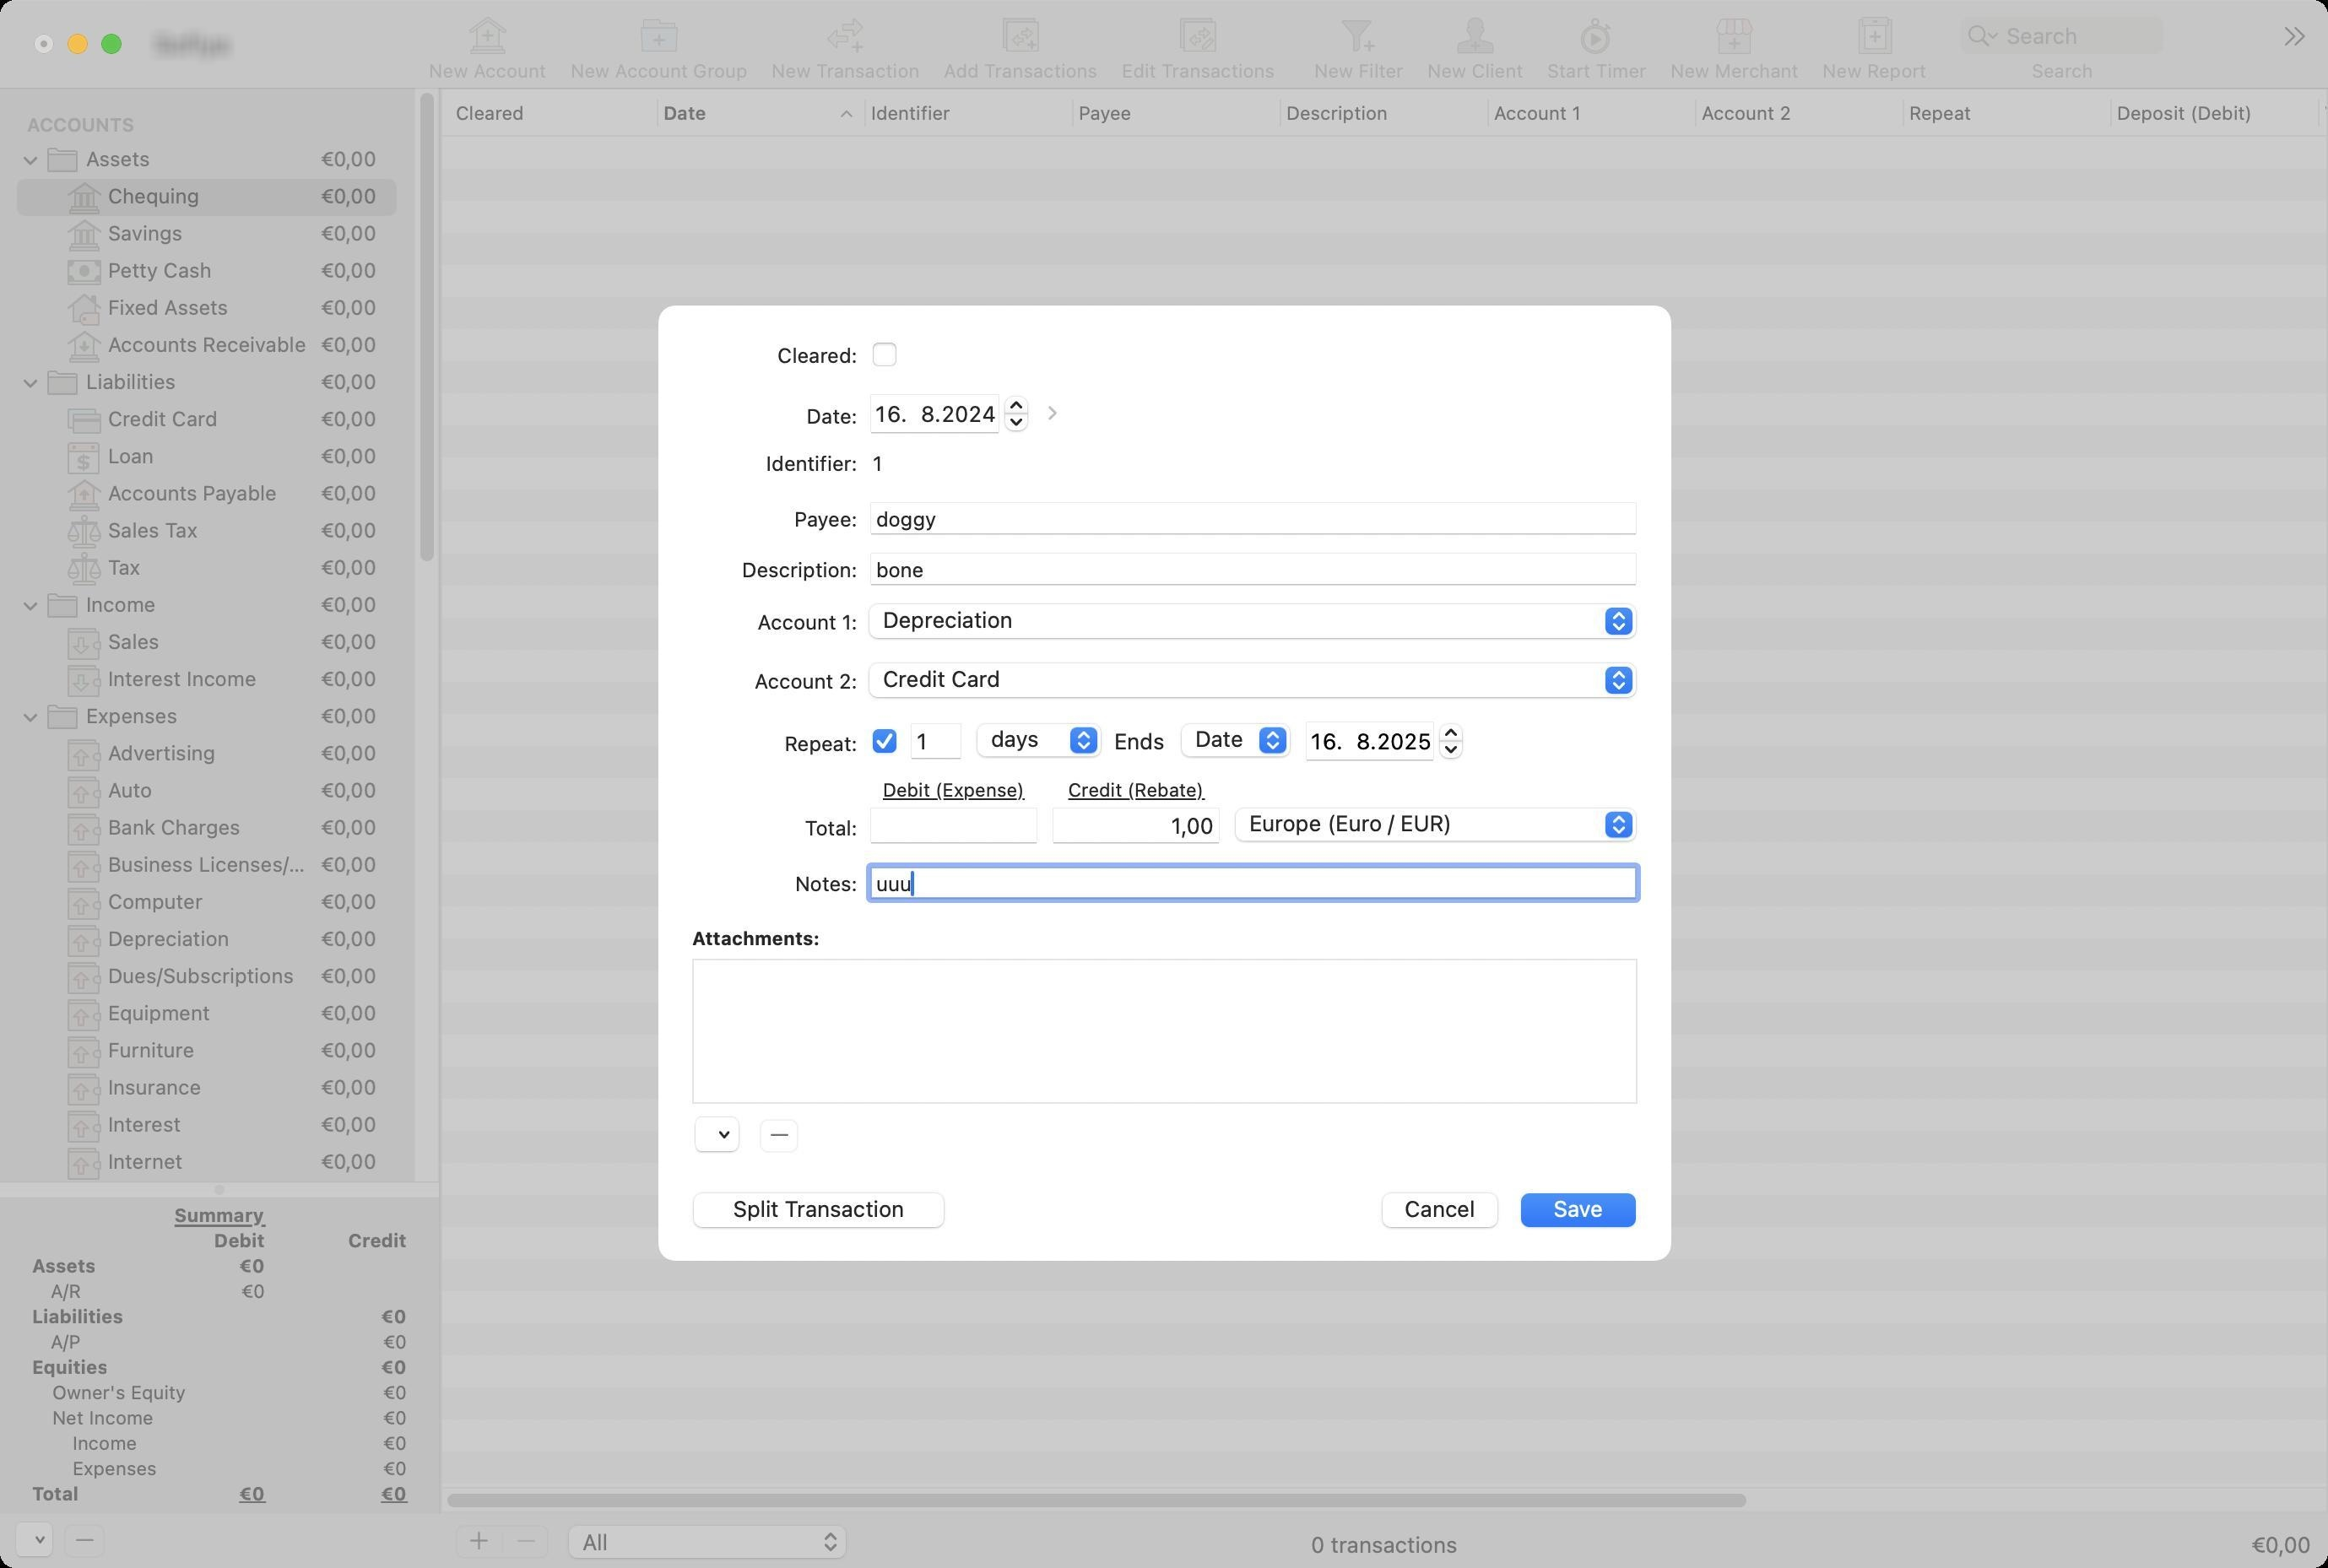
Accessibility tree:
{"name": "[name]", "role": "AXWindow", "description": null, "role_description": "standard window", "value": null, "position": "284.00;55.00", "size": "1379;929", "children": [{"name": "", "role": "AXMenuButton", "description": null, "role_description": "menu button", "value": null, "position": "8.00;901.00", "size": "26;25", "children": []}, {"name": "", "role": "AXButton", "description": "remove", "role_description": "button", "value": null, "position": "37.00;901.00", "size": "26;25", "children": []}, {"name": null, "role": "AXSplitGroup", "description": null, "role_description": "split group", "value": null, "position": "0.00;52.00", "size": "1379;845", "children": [{"name": null, "role": "AXSplitGroup", "description": null, "role_description": "split group", "value": null, "position": "0.00;52.00", "size": "260;845", "children": [{"name": null, "role": "AXScrollArea", "description": null, "role_description": "scroll area", "value": null, "position": "0.00;52.00", "size": "260;648", "children": [{"name": null, "role": "AXOutline", "description": null, "role_description": "outline", "value": null, "position": "0.00;52.00", "size": "245;1493", "children": [{"name": null, "role": "AXRow", "description": null, "role_description": "outline row", "value": null, "position": "0.00;62.00", "size": "245;22", "children": [{"name": null, "role": "AXCell", "description": null, "role_description": "cell", "value": null, "position": "10.00;62.00", "size": "225;22", "children": [{"name": null, "role": "AXStaticText", "description": null, "role_description": "text", "value": "ACCOUNTS", "position": "14.00;62.00", "size": "229;22", "children": []}]}]}, {"name": null, "role": "AXRow", "description": null, "role_description": "outline row", "value": null, "position": "0.00;84.00", "size": "245;22", "children": [{"name": null, "role": "AXCell", "description": null, "role_description": "cell", "value": null, "position": "10.00;84.00", "size": "225;22", "children": [{"name": null, "role": "AXImage", "description": "", "role_description": "image", "value": null, "position": "27.00;85.00", "size": "20;20", "children": []}, {"name": null, "role": "AXStaticText", "description": null, "role_description": "text", "value": "Assets", "position": "49.00;86.50", "size": "138;17", "children": []}, {"name": null, "role": "AXStaticText", "description": null, "role_description": "text", "value": "€0,00", "position": "187.14;86.50", "size": "38;17", "children": []}, {"name": null, "role": "AXDisclosureTriangle", "description": null, "role_description": "disclosure triangle", "value": 1, "position": "12.00;84.00", "size": "13;22", "children": []}]}]}, {"name": null, "role": "AXRow", "description": null, "role_description": "outline row", "value": null, "position": "0.00;106.00", "size": "245;22", "children": [{"name": null, "role": "AXCell", "description": null, "role_description": "cell", "value": null, "position": "10.00;106.00", "size": "225;22", "children": [{"name": null, "role": "AXImage", "description": "Bank", "role_description": "image", "value": null, "position": "40.00;107.00", "size": "20;20", "children": []}, {"name": null, "role": "AXStaticText", "description": null, "role_description": "text", "value": "Chequing", "position": "62.00;108.50", "size": "125;17", "children": []}, {"name": null, "role": "AXStaticText", "description": null, "role_description": "text", "value": "€0,00", "position": "187.14;108.50", "size": "38;17", "children": []}]}]}, {"name": null, "role": "AXRow", "description": null, "role_description": "outline row", "value": null, "position": "0.00;128.00", "size": "245;22", "children": [{"name": null, "role": "AXCell", "description": null, "role_description": "cell", "value": null, "position": "10.00;128.00", "size": "225;22", "children": [{"name": null, "role": "AXImage", "description": "Bank", "role_description": "image", "value": null, "position": "40.00;129.00", "size": "20;20", "children": []}, {"name": null, "role": "AXStaticText", "description": null, "role_description": "text", "value": "Savings", "position": "62.00;130.50", "size": "125;17", "children": []}, {"name": null, "role": "AXStaticText", "description": null, "role_description": "text", "value": "€0,00", "position": "187.14;130.50", "size": "38;17", "children": []}]}]}, {"name": null, "role": "AXRow", "description": null, "role_description": "outline row", "value": null, "position": "0.00;150.00", "size": "245;22", "children": [{"name": null, "role": "AXCell", "description": null, "role_description": "cell", "value": null, "position": "10.00;150.00", "size": "225;22", "children": [{"name": null, "role": "AXImage", "description": "Cash", "role_description": "image", "value": null, "position": "40.00;151.00", "size": "20;20", "children": []}, {"name": null, "role": "AXStaticText", "description": null, "role_description": "text", "value": "Petty Cash", "position": "62.00;152.50", "size": "125;17", "children": []}, {"name": null, "role": "AXStaticText", "description": null, "role_description": "text", "value": "€0,00", "position": "187.14;152.50", "size": "38;17", "children": []}]}]}, {"name": null, "role": "AXRow", "description": null, "role_description": "outline row", "value": null, "position": "0.00;172.00", "size": "245;22", "children": [{"name": null, "role": "AXCell", "description": null, "role_description": "cell", "value": null, "position": "10.00;172.00", "size": "225;22", "children": [{"name": null, "role": "AXImage", "description": "FixedAsset", "role_description": "image", "value": null, "position": "40.00;173.00", "size": "20;20", "children": []}, {"name": null, "role": "AXStaticText", "description": null, "role_description": "text", "value": "Fixed Assets", "position": "62.00;174.50", "size": "125;17", "children": []}, {"name": null, "role": "AXStaticText", "description": null, "role_description": "text", "value": "€0,00", "position": "187.14;174.50", "size": "38;17", "children": []}]}]}, {"name": null, "role": "AXRow", "description": null, "role_description": "outline row", "value": null, "position": "0.00;194.00", "size": "245;22", "children": [{"name": null, "role": "AXCell", "description": null, "role_description": "cell", "value": null, "position": "10.00;194.00", "size": "225;22", "children": [{"name": null, "role": "AXImage", "description": "AccountsReceivable", "role_description": "image", "value": null, "position": "40.00;195.00", "size": "20;20", "children": []}, {"name": null, "role": "AXStaticText", "description": null, "role_description": "text", "value": "Accounts Receivable", "position": "62.00;196.50", "size": "125;17", "children": []}, {"name": null, "role": "AXStaticText", "description": null, "role_description": "text", "value": "€0,00", "position": "187.14;196.50", "size": "38;17", "children": []}]}]}, {"name": null, "role": "AXRow", "description": null, "role_description": "outline row", "value": null, "position": "0.00;216.00", "size": "245;22", "children": [{"name": null, "role": "AXCell", "description": null, "role_description": "cell", "value": null, "position": "10.00;216.00", "size": "225;22", "children": [{"name": null, "role": "AXImage", "description": "", "role_description": "image", "value": null, "position": "27.00;217.00", "size": "20;20", "children": []}, {"name": null, "role": "AXStaticText", "description": null, "role_description": "text", "value": "Liabilities", "position": "49.00;218.50", "size": "138;17", "children": []}, {"name": null, "role": "AXStaticText", "description": null, "role_description": "text", "value": "€0,00", "position": "187.14;218.50", "size": "38;17", "children": []}, {"name": null, "role": "AXDisclosureTriangle", "description": null, "role_description": "disclosure triangle", "value": 1, "position": "12.00;216.00", "size": "13;22", "children": []}]}]}, {"name": null, "role": "AXRow", "description": null, "role_description": "outline row", "value": null, "position": "0.00;238.00", "size": "245;22", "children": [{"name": null, "role": "AXCell", "description": null, "role_description": "cell", "value": null, "position": "10.00;238.00", "size": "225;22", "children": [{"name": null, "role": "AXImage", "description": "CreditCard", "role_description": "image", "value": null, "position": "40.00;239.00", "size": "20;20", "children": []}, {"name": null, "role": "AXStaticText", "description": null, "role_description": "text", "value": "Credit Card", "position": "62.00;240.50", "size": "125;17", "children": []}, {"name": null, "role": "AXStaticText", "description": null, "role_description": "text", "value": "€0,00", "position": "187.14;240.50", "size": "38;17", "children": []}]}]}, {"name": null, "role": "AXRow", "description": null, "role_description": "outline row", "value": null, "position": "0.00;260.00", "size": "245;22", "children": [{"name": null, "role": "AXCell", "description": null, "role_description": "cell", "value": null, "position": "10.00;260.00", "size": "225;22", "children": [{"name": null, "role": "AXImage", "description": "Loan", "role_description": "image", "value": null, "position": "40.00;261.00", "size": "20;20", "children": []}, {"name": null, "role": "AXStaticText", "description": null, "role_description": "text", "value": "Loan", "position": "62.00;262.50", "size": "125;17", "children": []}, {"name": null, "role": "AXStaticText", "description": null, "role_description": "text", "value": "€0,00", "position": "187.14;262.50", "size": "38;17", "children": []}]}]}, {"name": null, "role": "AXRow", "description": null, "role_description": "outline row", "value": null, "position": "0.00;282.00", "size": "245;22", "children": [{"name": null, "role": "AXCell", "description": null, "role_description": "cell", "value": null, "position": "10.00;282.00", "size": "225;22", "children": [{"name": null, "role": "AXImage", "description": "AccountsPayable", "role_description": "image", "value": null, "position": "40.00;283.00", "size": "20;20", "children": []}, {"name": null, "role": "AXStaticText", "description": null, "role_description": "text", "value": "Accounts Payable", "position": "62.00;284.50", "size": "125;17", "children": []}, {"name": null, "role": "AXStaticText", "description": null, "role_description": "text", "value": "€0,00", "position": "187.14;284.50", "size": "38;17", "children": []}]}]}, {"name": null, "role": "AXRow", "description": null, "role_description": "outline row", "value": null, "position": "0.00;304.00", "size": "245;22", "children": [{"name": null, "role": "AXCell", "description": null, "role_description": "cell", "value": null, "position": "10.00;304.00", "size": "225;22", "children": [{"name": null, "role": "AXImage", "description": "Tax", "role_description": "image", "value": null, "position": "40.00;305.00", "size": "20;20", "children": []}, {"name": null, "role": "AXStaticText", "description": null, "role_description": "text", "value": "Sales Tax", "position": "62.00;306.50", "size": "125;17", "children": []}, {"name": null, "role": "AXStaticText", "description": null, "role_description": "text", "value": "€0,00", "position": "187.14;306.50", "size": "38;17", "children": []}]}]}, {"name": null, "role": "AXRow", "description": null, "role_description": "outline row", "value": null, "position": "0.00;326.00", "size": "245;22", "children": [{"name": null, "role": "AXCell", "description": null, "role_description": "cell", "value": null, "position": "10.00;326.00", "size": "225;22", "children": [{"name": null, "role": "AXImage", "description": "Tax", "role_description": "image", "value": null, "position": "40.00;327.00", "size": "20;20", "children": []}, {"name": null, "role": "AXStaticText", "description": null, "role_description": "text", "value": "Tax", "position": "62.00;328.50", "size": "125;17", "children": []}, {"name": null, "role": "AXStaticText", "description": null, "role_description": "text", "value": "€0,00", "position": "187.14;328.50", "size": "38;17", "children": []}]}]}, {"name": null, "role": "AXRow", "description": null, "role_description": "outline row", "value": null, "position": "0.00;348.00", "size": "245;22", "children": [{"name": null, "role": "AXCell", "description": null, "role_description": "cell", "value": null, "position": "10.00;348.00", "size": "225;22", "children": [{"name": null, "role": "AXImage", "description": "", "role_description": "image", "value": null, "position": "27.00;349.00", "size": "20;20", "children": []}, {"name": null, "role": "AXStaticText", "description": null, "role_description": "text", "value": "Income", "position": "49.00;350.50", "size": "138;17", "children": []}, {"name": null, "role": "AXStaticText", "description": null, "role_description": "text", "value": "€0,00", "position": "187.14;350.50", "size": "38;17", "children": []}, {"name": null, "role": "AXDisclosureTriangle", "description": null, "role_description": "disclosure triangle", "value": 1, "position": "12.00;348.00", "size": "13;22", "children": []}]}]}, {"name": null, "role": "AXRow", "description": null, "role_description": "outline row", "value": null, "position": "0.00;370.00", "size": "245;22", "children": [{"name": null, "role": "AXCell", "description": null, "role_description": "cell", "value": null, "position": "10.00;370.00", "size": "225;22", "children": [{"name": null, "role": "AXImage", "description": "Income", "role_description": "image", "value": null, "position": "40.00;371.00", "size": "20;20", "children": []}, {"name": null, "role": "AXStaticText", "description": null, "role_description": "text", "value": "Sales", "position": "62.00;372.50", "size": "125;17", "children": []}, {"name": null, "role": "AXStaticText", "description": null, "role_description": "text", "value": "€0,00", "position": "187.14;372.50", "size": "38;17", "children": []}]}]}, {"name": null, "role": "AXRow", "description": null, "role_description": "outline row", "value": null, "position": "0.00;392.00", "size": "245;22", "children": [{"name": null, "role": "AXCell", "description": null, "role_description": "cell", "value": null, "position": "10.00;392.00", "size": "225;22", "children": [{"name": null, "role": "AXImage", "description": "Income", "role_description": "image", "value": null, "position": "40.00;393.00", "size": "20;20", "children": []}, {"name": null, "role": "AXStaticText", "description": null, "role_description": "text", "value": "Interest Income", "position": "62.00;394.50", "size": "125;17", "children": []}, {"name": null, "role": "AXStaticText", "description": null, "role_description": "text", "value": "€0,00", "position": "187.14;394.50", "size": "38;17", "children": []}]}]}, {"name": null, "role": "AXRow", "description": null, "role_description": "outline row", "value": null, "position": "0.00;414.00", "size": "245;22", "children": [{"name": null, "role": "AXCell", "description": null, "role_description": "cell", "value": null, "position": "10.00;414.00", "size": "225;22", "children": [{"name": null, "role": "AXImage", "description": "", "role_description": "image", "value": null, "position": "27.00;415.00", "size": "20;20", "children": []}, {"name": null, "role": "AXStaticText", "description": null, "role_description": "text", "value": "Expenses", "position": "49.00;416.50", "size": "138;17", "children": []}, {"name": null, "role": "AXStaticText", "description": null, "role_description": "text", "value": "€0,00", "position": "187.14;416.50", "size": "38;17", "children": []}, {"name": null, "role": "AXDisclosureTriangle", "description": null, "role_description": "disclosure triangle", "value": 1, "position": "12.00;414.00", "size": "13;22", "children": []}]}]}, {"name": null, "role": "AXRow", "description": null, "role_description": "outline row", "value": null, "position": "0.00;436.00", "size": "245;22", "children": [{"name": null, "role": "AXCell", "description": null, "role_description": "cell", "value": null, "position": "10.00;436.00", "size": "225;22", "children": [{"name": null, "role": "AXImage", "description": "Expense", "role_description": "image", "value": null, "position": "40.00;437.00", "size": "20;20", "children": []}, {"name": null, "role": "AXStaticText", "description": null, "role_description": "text", "value": "Advertising", "position": "62.00;438.50", "size": "125;17", "children": []}, {"name": null, "role": "AXStaticText", "description": null, "role_description": "text", "value": "€0,00", "position": "187.14;438.50", "size": "38;17", "children": []}]}]}, {"name": null, "role": "AXRow", "description": null, "role_description": "outline row", "value": null, "position": "0.00;458.00", "size": "245;22", "children": [{"name": null, "role": "AXCell", "description": null, "role_description": "cell", "value": null, "position": "10.00;458.00", "size": "225;22", "children": [{"name": null, "role": "AXImage", "description": "Expense", "role_description": "image", "value": null, "position": "40.00;459.00", "size": "20;20", "children": []}, {"name": null, "role": "AXStaticText", "description": null, "role_description": "text", "value": "Auto", "position": "62.00;460.50", "size": "125;17", "children": []}, {"name": null, "role": "AXStaticText", "description": null, "role_description": "text", "value": "€0,00", "position": "187.14;460.50", "size": "38;17", "children": []}]}]}, {"name": null, "role": "AXRow", "description": null, "role_description": "outline row", "value": null, "position": "0.00;480.00", "size": "245;22", "children": [{"name": null, "role": "AXCell", "description": null, "role_description": "cell", "value": null, "position": "10.00;480.00", "size": "225;22", "children": [{"name": null, "role": "AXImage", "description": "Expense", "role_description": "image", "value": null, "position": "40.00;481.00", "size": "20;20", "children": []}, {"name": null, "role": "AXStaticText", "description": null, "role_description": "text", "value": "Bank Charges", "position": "62.00;482.50", "size": "125;17", "children": []}, {"name": null, "role": "AXStaticText", "description": null, "role_description": "text", "value": "€0,00", "position": "187.14;482.50", "size": "38;17", "children": []}]}]}, {"name": null, "role": "AXRow", "description": null, "role_description": "outline row", "value": null, "position": "0.00;502.00", "size": "245;22", "children": [{"name": null, "role": "AXCell", "description": null, "role_description": "cell", "value": null, "position": "10.00;502.00", "size": "225;22", "children": [{"name": null, "role": "AXImage", "description": "Expense", "role_description": "image", "value": null, "position": "40.00;503.00", "size": "20;20", "children": []}, {"name": null, "role": "AXStaticText", "description": null, "role_description": "text", "value": "Business Licenses/Permits", "position": "62.00;504.50", "size": "125;17", "children": []}, {"name": null, "role": "AXStaticText", "description": null, "role_description": "text", "value": "€0,00", "position": "187.14;504.50", "size": "38;17", "children": []}]}]}, {"name": null, "role": "AXRow", "description": null, "role_description": "outline row", "value": null, "position": "0.00;524.00", "size": "245;22", "children": [{"name": null, "role": "AXCell", "description": null, "role_description": "cell", "value": null, "position": "10.00;524.00", "size": "225;22", "children": [{"name": null, "role": "AXImage", "description": "Expense", "role_description": "image", "value": null, "position": "40.00;525.00", "size": "20;20", "children": []}, {"name": null, "role": "AXStaticText", "description": null, "role_description": "text", "value": "Computer", "position": "62.00;526.50", "size": "125;17", "children": []}, {"name": null, "role": "AXStaticText", "description": null, "role_description": "text", "value": "€0,00", "position": "187.14;526.50", "size": "38;17", "children": []}]}]}, {"name": null, "role": "AXRow", "description": null, "role_description": "outline row", "value": null, "position": "0.00;546.00", "size": "245;22", "children": [{"name": null, "role": "AXCell", "description": null, "role_description": "cell", "value": null, "position": "10.00;546.00", "size": "225;22", "children": [{"name": null, "role": "AXImage", "description": "Expense", "role_description": "image", "value": null, "position": "40.00;547.00", "size": "20;20", "children": []}, {"name": null, "role": "AXStaticText", "description": null, "role_description": "text", "value": "Depreciation", "position": "62.00;548.50", "size": "125;17", "children": []}, {"name": null, "role": "AXStaticText", "description": null, "role_description": "text", "value": "€0,00", "position": "187.14;548.50", "size": "38;17", "children": []}]}]}, {"name": null, "role": "AXRow", "description": null, "role_description": "outline row", "value": null, "position": "0.00;568.00", "size": "245;22", "children": [{"name": null, "role": "AXCell", "description": null, "role_description": "cell", "value": null, "position": "10.00;568.00", "size": "225;22", "children": [{"name": null, "role": "AXImage", "description": "Expense", "role_description": "image", "value": null, "position": "40.00;569.00", "size": "20;20", "children": []}, {"name": null, "role": "AXStaticText", "description": null, "role_description": "text", "value": "Dues/Subscriptions", "position": "62.00;570.50", "size": "125;17", "children": []}, {"name": null, "role": "AXStaticText", "description": null, "role_description": "text", "value": "€0,00", "position": "187.14;570.50", "size": "38;17", "children": []}]}]}, {"name": null, "role": "AXRow", "description": null, "role_description": "outline row", "value": null, "position": "0.00;590.00", "size": "245;22", "children": [{"name": null, "role": "AXCell", "description": null, "role_description": "cell", "value": null, "position": "10.00;590.00", "size": "225;22", "children": [{"name": null, "role": "AXImage", "description": "Expense", "role_description": "image", "value": null, "position": "40.00;591.00", "size": "20;20", "children": []}, {"name": null, "role": "AXStaticText", "description": null, "role_description": "text", "value": "Equipment", "position": "62.00;592.50", "size": "125;17", "children": []}, {"name": null, "role": "AXStaticText", "description": null, "role_description": "text", "value": "€0,00", "position": "187.14;592.50", "size": "38;17", "children": []}]}]}, {"name": null, "role": "AXRow", "description": null, "role_description": "outline row", "value": null, "position": "0.00;612.00", "size": "245;22", "children": [{"name": null, "role": "AXCell", "description": null, "role_description": "cell", "value": null, "position": "10.00;612.00", "size": "225;22", "children": [{"name": null, "role": "AXImage", "description": "Expense", "role_description": "image", "value": null, "position": "40.00;613.00", "size": "20;20", "children": []}, {"name": null, "role": "AXStaticText", "description": null, "role_description": "text", "value": "Furniture", "position": "62.00;614.50", "size": "125;17", "children": []}, {"name": null, "role": "AXStaticText", "description": null, "role_description": "text", "value": "€0,00", "position": "187.14;614.50", "size": "38;17", "children": []}]}]}, {"name": null, "role": "AXRow", "description": null, "role_description": "outline row", "value": null, "position": "0.00;634.00", "size": "245;22", "children": [{"name": null, "role": "AXCell", "description": null, "role_description": "cell", "value": null, "position": "10.00;634.00", "size": "225;22", "children": [{"name": null, "role": "AXImage", "description": "Expense", "role_description": "image", "value": null, "position": "40.00;635.00", "size": "20;20", "children": []}, {"name": null, "role": "AXStaticText", "description": null, "role_description": "text", "value": "Insurance", "position": "62.00;636.50", "size": "125;17", "children": []}, {"name": null, "role": "AXStaticText", "description": null, "role_description": "text", "value": "€0,00", "position": "187.14;636.50", "size": "38;17", "children": []}]}]}, {"name": null, "role": "AXRow", "description": null, "role_description": "outline row", "value": null, "position": "0.00;656.00", "size": "245;22", "children": [{"name": null, "role": "AXCell", "description": null, "role_description": "cell", "value": null, "position": "10.00;656.00", "size": "225;22", "children": [{"name": null, "role": "AXImage", "description": "Expense", "role_description": "image", "value": null, "position": "40.00;657.00", "size": "20;20", "children": []}, {"name": null, "role": "AXStaticText", "description": null, "role_description": "text", "value": "Interest", "position": "62.00;658.50", "size": "125;17", "children": []}, {"name": null, "role": "AXStaticText", "description": null, "role_description": "text", "value": "€0,00", "position": "187.14;658.50", "size": "38;17", "children": []}]}]}, {"name": null, "role": "AXRow", "description": null, "role_description": "outline row", "value": null, "position": "0.00;678.00", "size": "245;22", "children": [{"name": null, "role": "AXCell", "description": null, "role_description": "cell", "value": null, "position": "10.00;678.00", "size": "225;22", "children": [{"name": null, "role": "AXImage", "description": "Expense", "role_description": "image", "value": null, "position": "40.00;679.00", "size": "20;20", "children": []}, {"name": null, "role": "AXStaticText", "description": null, "role_description": "text", "value": "Internet", "position": "62.00;680.50", "size": "125;17", "children": []}, {"name": null, "role": "AXStaticText", "description": null, "role_description": "text", "value": "€0,00", "position": "187.14;680.50", "size": "38;17", "children": []}]}]}, {"name": null, "role": "AXRow", "description": null, "role_description": "outline row", "value": null, "position": "0.00;700.00", "size": "245;22", "children": [{"name": null, "role": "AXCell", "description": null, "role_description": "cell", "value": null, "position": "10.00;700.00", "size": "225;22", "children": [{"name": null, "role": "AXImage", "description": "Expense", "role_description": "image", "value": null, "position": "40.00;701.00", "size": "20;20", "children": []}, {"name": null, "role": "AXStaticText", "description": null, "role_description": "text", "value": "Meals/Entertainment", "position": "62.00;702.50", "size": "125;17", "children": []}, {"name": null, "role": "AXStaticText", "description": null, "role_description": "text", "value": "€0,00", "position": "187.14;702.50", "size": "38;17", "children": []}]}]}, {"name": null, "role": "AXRow", "description": null, "role_description": "outline row", "value": null, "position": "0.00;722.00", "size": "245;22", "children": [{"name": null, "role": "AXCell", "description": null, "role_description": "cell", "value": null, "position": "10.00;722.00", "size": "225;22", "children": [{"name": null, "role": "AXImage", "description": "Expense", "role_description": "image", "value": null, "position": "40.00;723.00", "size": "20;20", "children": []}, {"name": null, "role": "AXStaticText", "description": null, "role_description": "text", "value": "Mileage", "position": "62.00;724.50", "size": "125;17", "children": []}, {"name": null, "role": "AXStaticText", "description": null, "role_description": "text", "value": "€0,00", "position": "187.14;724.50", "size": "38;17", "children": []}]}]}, {"name": null, "role": "AXRow", "description": null, "role_description": "outline row", "value": null, "position": "0.00;744.00", "size": "245;22", "children": [{"name": null, "role": "AXCell", "description": null, "role_description": "cell", "value": null, "position": "10.00;744.00", "size": "225;22", "children": [{"name": null, "role": "AXImage", "description": "Expense", "role_description": "image", "value": null, "position": "40.00;745.00", "size": "20;20", "children": []}, {"name": null, "role": "AXStaticText", "description": null, "role_description": "text", "value": "Office Supplies", "position": "62.00;746.50", "size": "125;17", "children": []}, {"name": null, "role": "AXStaticText", "description": null, "role_description": "text", "value": "€0,00", "position": "187.14;746.50", "size": "38;17", "children": []}]}]}, {"name": null, "role": "AXRow", "description": null, "role_description": "outline row", "value": null, "position": "0.00;766.00", "size": "245;22", "children": [{"name": null, "role": "AXCell", "description": null, "role_description": "cell", "value": null, "position": "10.00;766.00", "size": "225;22", "children": [{"name": null, "role": "AXImage", "description": "Expense", "role_description": "image", "value": null, "position": "40.00;767.00", "size": "20;20", "children": []}, {"name": null, "role": "AXStaticText", "description": null, "role_description": "text", "value": "Phone", "position": "62.00;768.50", "size": "125;17", "children": []}, {"name": null, "role": "AXStaticText", "description": null, "role_description": "text", "value": "€0,00", "position": "187.14;768.50", "size": "38;17", "children": []}]}]}, {"name": null, "role": "AXRow", "description": null, "role_description": "outline row", "value": null, "position": "0.00;788.00", "size": "245;22", "children": [{"name": null, "role": "AXCell", "description": null, "role_description": "cell", "value": null, "position": "10.00;788.00", "size": "225;22", "children": [{"name": null, "role": "AXImage", "description": "Expense", "role_description": "image", "value": null, "position": "40.00;789.00", "size": "20;20", "children": []}, {"name": null, "role": "AXStaticText", "description": null, "role_description": "text", "value": "Postage/Shipping", "position": "62.00;790.50", "size": "125;17", "children": []}, {"name": null, "role": "AXStaticText", "description": null, "role_description": "text", "value": "€0,00", "position": "187.14;790.50", "size": "38;17", "children": []}]}]}, {"name": null, "role": "AXRow", "description": null, "role_description": "outline row", "value": null, "position": "0.00;810.00", "size": "245;22", "children": [{"name": null, "role": "AXCell", "description": null, "role_description": "cell", "value": null, "position": "10.00;810.00", "size": "225;22", "children": [{"name": null, "role": "AXImage", "description": "Expense", "role_description": "image", "value": null, "position": "40.00;811.00", "size": "20;20", "children": []}, {"name": null, "role": "AXStaticText", "description": null, "role_description": "text", "value": "Professional Fees", "position": "62.00;812.50", "size": "125;17", "children": []}, {"name": null, "role": "AXStaticText", "description": null, "role_description": "text", "value": "€0,00", "position": "187.14;812.50", "size": "38;17", "children": []}]}]}, {"name": null, "role": "AXRow", "description": null, "role_description": "outline row", "value": null, "position": "0.00;832.00", "size": "245;22", "children": [{"name": null, "role": "AXCell", "description": null, "role_description": "cell", "value": null, "position": "10.00;832.00", "size": "225;22", "children": [{"name": null, "role": "AXImage", "description": "Expense", "role_description": "image", "value": null, "position": "40.00;833.00", "size": "20;20", "children": []}, {"name": null, "role": "AXStaticText", "description": null, "role_description": "text", "value": "Rent", "position": "62.00;834.50", "size": "125;17", "children": []}, {"name": null, "role": "AXStaticText", "description": null, "role_description": "text", "value": "€0,00", "position": "187.14;834.50", "size": "38;17", "children": []}]}]}, {"name": null, "role": "AXRow", "description": null, "role_description": "outline row", "value": null, "position": "0.00;854.00", "size": "245;22", "children": [{"name": null, "role": "AXCell", "description": null, "role_description": "cell", "value": null, "position": "10.00;854.00", "size": "225;22", "children": [{"name": null, "role": "AXImage", "description": "Expense", "role_description": "image", "value": null, "position": "40.00;855.00", "size": "20;20", "children": []}, {"name": null, "role": "AXStaticText", "description": null, "role_description": "text", "value": "Repairs/Maintenance", "position": "62.00;856.50", "size": "125;17", "children": []}, {"name": null, "role": "AXStaticText", "description": null, "role_description": "text", "value": "€0,00", "position": "187.14;856.50", "size": "38;17", "children": []}]}]}, {"name": null, "role": "AXRow", "description": null, "role_description": "outline row", "value": null, "position": "0.00;876.00", "size": "245;22", "children": [{"name": null, "role": "AXCell", "description": null, "role_description": "cell", "value": null, "position": "10.00;876.00", "size": "225;22", "children": [{"name": null, "role": "AXImage", "description": "Expense", "role_description": "image", "value": null, "position": "40.00;877.00", "size": "20;20", "children": []}, {"name": null, "role": "AXStaticText", "description": null, "role_description": "text", "value": "Salaries", "position": "62.00;878.50", "size": "125;17", "children": []}, {"name": null, "role": "AXStaticText", "description": null, "role_description": "text", "value": "€0,00", "position": "187.14;878.50", "size": "38;17", "children": []}]}]}, {"name": null, "role": "AXRow", "description": null, "role_description": "outline row", "value": null, "position": "0.00;898.00", "size": "245;22", "children": [{"name": null, "role": "AXCell", "description": null, "role_description": "cell", "value": null, "position": "10.00;898.00", "size": "225;22", "children": [{"name": null, "role": "AXImage", "description": "Expense", "role_description": "image", "value": null, "position": "40.00;899.00", "size": "20;20", "children": []}, {"name": null, "role": "AXStaticText", "description": null, "role_description": "text", "value": "Travel", "position": "62.00;900.50", "size": "125;17", "children": []}, {"name": null, "role": "AXStaticText", "description": null, "role_description": "text", "value": "€0,00", "position": "187.14;900.50", "size": "38;17", "children": []}]}]}, {"name": null, "role": "AXRow", "description": null, "role_description": "outline row", "value": null, "position": "0.00;920.00", "size": "245;22", "children": [{"name": null, "role": "AXCell", "description": null, "role_description": "cell", "value": null, "position": "10.00;920.00", "size": "225;22", "children": [{"name": null, "role": "AXImage", "description": "Expense", "role_description": "image", "value": null, "position": "40.00;921.00", "size": "20;20", "children": []}, {"name": null, "role": "AXStaticText", "description": null, "role_description": "text", "value": "Utilities", "position": "62.00;922.50", "size": "125;17", "children": []}, {"name": null, "role": "AXStaticText", "description": null, "role_description": "text", "value": "€0,00", "position": "187.14;922.50", "size": "38;17", "children": []}]}]}, {"name": null, "role": "AXRow", "description": null, "role_description": "outline row", "value": null, "position": "0.00;942.00", "size": "245;22", "children": [{"name": null, "role": "AXCell", "description": null, "role_description": "cell", "value": null, "position": "10.00;942.00", "size": "225;22", "children": [{"name": null, "role": "AXImage", "description": "", "role_description": "image", "value": null, "position": "27.00;943.00", "size": "20;20", "children": []}, {"name": null, "role": "AXStaticText", "description": null, "role_description": "text", "value": "Equity", "position": "49.00;944.50", "size": "138;17", "children": []}, {"name": null, "role": "AXStaticText", "description": null, "role_description": "text", "value": "€0,00", "position": "187.14;944.50", "size": "38;17", "children": []}, {"name": null, "role": "AXDisclosureTriangle", "description": null, "role_description": "disclosure triangle", "value": 1, "position": "12.00;942.00", "size": "13;22", "children": []}]}]}, {"name": null, "role": "AXRow", "description": null, "role_description": "outline row", "value": null, "position": "0.00;964.00", "size": "245;22", "children": [{"name": null, "role": "AXCell", "description": null, "role_description": "cell", "value": null, "position": "10.00;964.00", "size": "225;22", "children": [{"name": null, "role": "AXImage", "description": "Equity", "role_description": "image", "value": null, "position": "40.00;965.00", "size": "20;20", "children": []}, {"name": null, "role": "AXStaticText", "description": null, "role_description": "text", "value": "Opening Balance", "position": "62.00;966.50", "size": "125;17", "children": []}, {"name": null, "role": "AXStaticText", "description": null, "role_description": "text", "value": "€0,00", "position": "187.14;966.50", "size": "38;17", "children": []}]}]}, {"name": null, "role": "AXRow", "description": null, "role_description": "outline row", "value": null, "position": "0.00;986.00", "size": "245;22", "children": [{"name": null, "role": "AXCell", "description": null, "role_description": "cell", "value": null, "position": "10.00;986.00", "size": "225;22", "children": [{"name": null, "role": "AXImage", "description": "Equity", "role_description": "image", "value": null, "position": "40.00;987.00", "size": "20;20", "children": []}, {"name": null, "role": "AXStaticText", "description": null, "role_description": "text", "value": "Owner's Draw", "position": "62.00;988.50", "size": "125;17", "children": []}, {"name": null, "role": "AXStaticText", "description": null, "role_description": "text", "value": "€0,00", "position": "187.14;988.50", "size": "38;17", "children": []}]}]}, {"name": null, "role": "AXRow", "description": null, "role_description": "outline row", "value": null, "position": "0.00;1008.00", "size": "245;22", "children": [{"name": null, "role": "AXCell", "description": null, "role_description": "cell", "value": null, "position": "10.00;1008.00", "size": "225;22", "children": [{"name": null, "role": "AXImage", "description": "Equity", "role_description": "image", "value": null, "position": "40.00;1009.00", "size": "20;20", "children": []}, {"name": null, "role": "AXStaticText", "description": null, "role_description": "text", "value": "Owner's Equity", "position": "62.00;1010.50", "size": "125;17", "children": []}, {"name": null, "role": "AXStaticText", "description": null, "role_description": "text", "value": "€0,00", "position": "187.14;1010.50", "size": "38;17", "children": []}]}]}, {"name": null, "role": "AXRow", "description": null, "role_description": "outline row", "value": null, "position": "0.00;1043.00", "size": "245;22", "children": [{"name": null, "role": "AXCell", "description": null, "role_description": "cell", "value": null, "position": "10.00;1043.00", "size": "225;22", "children": [{"name": null, "role": "AXStaticText", "description": null, "role_description": "text", "value": "FILTERS", "position": "14.00;1043.00", "size": "229;22", "children": []}]}]}, {"name": null, "role": "AXRow", "description": null, "role_description": "outline row", "value": null, "position": "0.00;1065.00", "size": "245;22", "children": [{"name": null, "role": "AXCell", "description": null, "role_description": "cell", "value": null, "position": "10.00;1065.00", "size": "225;22", "children": [{"name": null, "role": "AXImage", "description": "Filter", "role_description": "image", "value": null, "position": "27.00;1066.00", "size": "20;20", "children": []}, {"name": null, "role": "AXStaticText", "description": null, "role_description": "text", "value": "All", "position": "49.00;1067.50", "size": "138;17", "children": []}, {"name": null, "role": "AXStaticText", "description": null, "role_description": "text", "value": "€0,00", "position": "187.14;1067.50", "size": "38;17", "children": []}]}]}, {"name": null, "role": "AXRow", "description": null, "role_description": "outline row", "value": null, "position": "0.00;1087.00", "size": "245;22", "children": [{"name": null, "role": "AXCell", "description": null, "role_description": "cell", "value": null, "position": "10.00;1087.00", "size": "225;22", "children": [{"name": null, "role": "AXImage", "description": "Filter", "role_description": "image", "value": null, "position": "27.00;1088.00", "size": "20;20", "children": []}, {"name": null, "role": "AXStaticText", "description": null, "role_description": "text", "value": "Recent", "position": "49.00;1089.50", "size": "138;17", "children": []}, {"name": null, "role": "AXStaticText", "description": null, "role_description": "text", "value": "€0,00", "position": "187.14;1089.50", "size": "38;17", "children": []}]}]}, {"name": null, "role": "AXRow", "description": null, "role_description": "outline row", "value": null, "position": "0.00;1109.00", "size": "245;22", "children": [{"name": null, "role": "AXCell", "description": null, "role_description": "cell", "value": null, "position": "10.00;1109.00", "size": "225;22", "children": [{"name": null, "role": "AXImage", "description": "Filter", "role_description": "image", "value": null, "position": "27.00;1110.00", "size": "20;20", "children": []}, {"name": null, "role": "AXStaticText", "description": null, "role_description": "text", "value": "Recently Modified", "position": "49.00;1111.50", "size": "138;17", "children": []}, {"name": null, "role": "AXStaticText", "description": null, "role_description": "text", "value": "€0,00", "position": "187.14;1111.50", "size": "38;17", "children": []}]}]}, {"name": null, "role": "AXRow", "description": null, "role_description": "outline row", "value": null, "position": "0.00;1131.00", "size": "245;22", "children": [{"name": null, "role": "AXCell", "description": null, "role_description": "cell", "value": null, "position": "10.00;1131.00", "size": "225;22", "children": [{"name": null, "role": "AXImage", "description": "Filter", "role_description": "image", "value": null, "position": "27.00;1132.00", "size": "20;20", "children": []}, {"name": null, "role": "AXStaticText", "description": null, "role_description": "text", "value": "Repeating", "position": "49.00;1133.50", "size": "138;17", "children": []}, {"name": null, "role": "AXStaticText", "description": null, "role_description": "text", "value": "€0,00", "position": "187.14;1133.50", "size": "38;17", "children": []}]}]}, {"name": null, "role": "AXRow", "description": null, "role_description": "outline row", "value": null, "position": "0.00;1166.00", "size": "245;22", "children": [{"name": null, "role": "AXCell", "description": null, "role_description": "cell", "value": null, "position": "10.00;1166.00", "size": "225;22", "children": [{"name": null, "role": "AXStaticText", "description": null, "role_description": "text", "value": "CLIENTS", "position": "14.00;1166.00", "size": "229;22", "children": []}]}]}, {"name": null, "role": "AXRow", "description": null, "role_description": "outline row", "value": null, "position": "0.00;1201.00", "size": "245;22", "children": [{"name": null, "role": "AXCell", "description": null, "role_description": "cell", "value": null, "position": "10.00;1201.00", "size": "225;22", "children": [{"name": null, "role": "AXStaticText", "description": null, "role_description": "text", "value": "MERCHANTS", "position": "14.00;1201.00", "size": "229;22", "children": []}]}]}, {"name": null, "role": "AXRow", "description": null, "role_description": "outline row", "value": null, "position": "0.00;1236.00", "size": "245;22", "children": [{"name": null, "role": "AXCell", "description": null, "role_description": "cell", "value": null, "position": "10.00;1236.00", "size": "225;22", "children": [{"name": null, "role": "AXStaticText", "description": null, "role_description": "text", "value": "REPORTS", "position": "14.00;1236.00", "size": "229;22", "children": []}]}]}, {"name": null, "role": "AXRow", "description": null, "role_description": "outline row", "value": null, "position": "0.00;1258.00", "size": "245;22", "children": [{"name": null, "role": "AXCell", "description": null, "role_description": "cell", "value": null, "position": "10.00;1258.00", "size": "225;22", "children": [{"name": null, "role": "AXImage", "description": "Report", "role_description": "image", "value": null, "position": "27.00;1259.00", "size": "20;20", "children": []}, {"name": null, "role": "AXStaticText", "description": null, "role_description": "text", "value": "Balance Sheet", "position": "49.00;1260.50", "size": "171;17", "children": []}, {"name": null, "role": "AXStaticText", "description": null, "role_description": "text", "value": "", "position": "220.00;1260.50", "size": "5;17", "children": []}]}]}, {"name": null, "role": "AXRow", "description": null, "role_description": "outline row", "value": null, "position": "0.00;1280.00", "size": "245;22", "children": [{"name": null, "role": "AXCell", "description": null, "role_description": "cell", "value": null, "position": "10.00;1280.00", "size": "225;22", "children": [{"name": null, "role": "AXImage", "description": "Report", "role_description": "image", "value": null, "position": "27.00;1281.00", "size": "20;20", "children": []}, {"name": null, "role": "AXStaticText", "description": null, "role_description": "text", "value": "Income", "position": "49.00;1282.50", "size": "171;17", "children": []}, {"name": null, "role": "AXStaticText", "description": null, "role_description": "text", "value": "", "position": "220.00;1282.50", "size": "5;17", "children": []}]}]}, {"name": null, "role": "AXRow", "description": null, "role_description": "outline row", "value": null, "position": "0.00;1302.00", "size": "245;22", "children": [{"name": null, "role": "AXCell", "description": null, "role_description": "cell", "value": null, "position": "10.00;1302.00", "size": "225;22", "children": [{"name": null, "role": "AXImage", "description": "Report", "role_description": "image", "value": null, "position": "27.00;1303.00", "size": "20;20", "children": []}, {"name": null, "role": "AXStaticText", "description": null, "role_description": "text", "value": "Cash Flow", "position": "49.00;1304.50", "size": "171;17", "children": []}, {"name": null, "role": "AXStaticText", "description": null, "role_description": "text", "value": "", "position": "220.00;1304.50", "size": "5;17", "children": []}]}]}, {"name": null, "role": "AXRow", "description": null, "role_description": "outline row", "value": null, "position": "0.00;1324.00", "size": "245;22", "children": [{"name": null, "role": "AXCell", "description": null, "role_description": "cell", "value": null, "position": "10.00;1324.00", "size": "225;22", "children": [{"name": null, "role": "AXImage", "description": "Report", "role_description": "image", "value": null, "position": "27.00;1325.00", "size": "20;20", "children": []}, {"name": null, "role": "AXStaticText", "description": null, "role_description": "text", "value": "Equity", "position": "49.00;1326.50", "size": "171;17", "children": []}, {"name": null, "role": "AXStaticText", "description": null, "role_description": "text", "value": "", "position": "220.00;1326.50", "size": "5;17", "children": []}]}]}, {"name": null, "role": "AXRow", "description": null, "role_description": "outline row", "value": null, "position": "0.00;1346.00", "size": "245;22", "children": [{"name": null, "role": "AXCell", "description": null, "role_description": "cell", "value": null, "position": "10.00;1346.00", "size": "225;22", "children": [{"name": null, "role": "AXImage", "description": "Report", "role_description": "image", "value": null, "position": "27.00;1347.00", "size": "20;20", "children": []}, {"name": null, "role": "AXStaticText", "description": null, "role_description": "text", "value": "Trial Balance", "position": "49.00;1348.50", "size": "171;17", "children": []}, {"name": null, "role": "AXStaticText", "description": null, "role_description": "text", "value": "", "position": "220.00;1348.50", "size": "5;17", "children": []}]}]}, {"name": null, "role": "AXRow", "description": null, "role_description": "outline row", "value": null, "position": "0.00;1381.00", "size": "245;22", "children": [{"name": null, "role": "AXCell", "description": null, "role_description": "cell", "value": null, "position": "10.00;1381.00", "size": "225;22", "children": [{"name": null, "role": "AXStaticText", "description": null, "role_description": "text", "value": "MANAGE", "position": "14.00;1381.00", "size": "229;22", "children": []}]}]}, {"name": null, "role": "AXRow", "description": null, "role_description": "outline row", "value": null, "position": "0.00;1403.00", "size": "245;22", "children": [{"name": null, "role": "AXCell", "description": null, "role_description": "cell", "value": null, "position": "10.00;1403.00", "size": "225;22", "children": [{"name": null, "role": "AXImage", "description": "Autofill", "role_description": "image", "value": null, "position": "27.00;1404.00", "size": "20;20", "children": []}, {"name": null, "role": "AXStaticText", "description": null, "role_description": "text", "value": "Autofill", "position": "49.00;1405.50", "size": "153;17", "children": []}, {"name": null, "role": "AXStaticText", "description": null, "role_description": "text", "value": "Off", "position": "202.06;1405.50", "size": "23;17", "children": []}]}]}, {"name": null, "role": "AXRow", "description": null, "role_description": "outline row", "value": null, "position": "0.00;1425.00", "size": "245;22", "children": [{"name": null, "role": "AXCell", "description": null, "role_description": "cell", "value": null, "position": "10.00;1425.00", "size": "225;22", "children": [{"name": null, "role": "AXImage", "description": "Budget", "role_description": "image", "value": null, "position": "27.00;1426.00", "size": "20;20", "children": []}, {"name": null, "role": "AXStaticText", "description": null, "role_description": "text", "value": "Budget", "position": "49.00;1427.50", "size": "153;17", "children": []}, {"name": null, "role": "AXStaticText", "description": null, "role_description": "text", "value": "Off", "position": "202.06;1427.50", "size": "23;17", "children": []}]}]}, {"name": null, "role": "AXRow", "description": null, "role_description": "outline row", "value": null, "position": "0.00;1447.00", "size": "245;22", "children": [{"name": null, "role": "AXCell", "description": null, "role_description": "cell", "value": null, "position": "10.00;1447.00", "size": "225;22", "children": [{"name": null, "role": "AXImage", "description": "Fields", "role_description": "image", "value": null, "position": "27.00;1448.00", "size": "20;20", "children": []}, {"name": null, "role": "AXStaticText", "description": null, "role_description": "text", "value": "Fields", "position": "49.00;1449.50", "size": "158;17", "children": []}, {"name": null, "role": "AXStaticText", "description": null, "role_description": "text", "value": "18", "position": "206.77;1449.50", "size": "18;17", "children": []}]}]}, {"name": null, "role": "AXRow", "description": null, "role_description": "outline row", "value": null, "position": "0.00;1469.00", "size": "245;22", "children": [{"name": null, "role": "AXCell", "description": null, "role_description": "cell", "value": null, "position": "10.00;1469.00", "size": "225;22", "children": [{"name": null, "role": "AXImage", "description": "Repeats", "role_description": "image", "value": null, "position": "27.00;1470.00", "size": "20;20", "children": []}, {"name": null, "role": "AXStaticText", "description": null, "role_description": "text", "value": "Repeats", "position": "49.00;1471.50", "size": "163;17", "children": []}, {"name": null, "role": "AXStaticText", "description": null, "role_description": "text", "value": "0", "position": "212.44;1471.50", "size": "13;17", "children": []}]}]}, {"name": null, "role": "AXRow", "description": null, "role_description": "outline row", "value": null, "position": "0.00;1491.00", "size": "245;22", "children": [{"name": null, "role": "AXCell", "description": null, "role_description": "cell", "value": null, "position": "10.00;1491.00", "size": "225;22", "children": [{"name": null, "role": "AXImage", "description": "Units", "role_description": "image", "value": null, "position": "27.00;1492.00", "size": "20;20", "children": []}, {"name": null, "role": "AXStaticText", "description": null, "role_description": "text", "value": "Units", "position": "49.00;1493.50", "size": "152;17", "children": []}, {"name": null, "role": "AXStaticText", "description": null, "role_description": "text", "value": "161", "position": "201.23;1493.50", "size": "24;17", "children": []}]}]}, {"name": null, "role": "AXRow", "description": null, "role_description": "outline row", "value": null, "position": "0.00;1513.00", "size": "245;22", "children": [{"name": null, "role": "AXCell", "description": null, "role_description": "cell", "value": null, "position": "10.00;1513.00", "size": "225;22", "children": [{"name": null, "role": "AXImage", "description": "Values", "role_description": "image", "value": null, "position": "27.00;1514.00", "size": "20;20", "children": []}, {"name": null, "role": "AXStaticText", "description": null, "role_description": "text", "value": "Values", "position": "49.00;1515.50", "size": "163;17", "children": []}, {"name": null, "role": "AXStaticText", "description": null, "role_description": "text", "value": "0", "position": "212.44;1515.50", "size": "13;17", "children": []}]}]}, {"name": null, "role": "AXColumn", "description": null, "role_description": "column", "value": null, "position": "10.00;52.00", "size": "225;1493", "children": []}]}, {"name": null, "role": "AXScrollBar", "description": null, "role_description": "scroll bar", "value": 0.0, "position": "245.00;52.00", "size": "15;648", "children": [{"name": null, "role": "AXValueIndicator", "description": null, "role_description": "value indicator", "value": 0.0, "position": "245.00;54.00", "size": "15;280", "children": []}, {"name": null, "role": "AXButton", "description": null, "role_description": "increment arrow button", "value": null, "position": "245.00;52.00", "size": "0;0", "children": []}, {"name": null, "role": "AXButton", "description": null, "role_description": "decrement arrow button", "value": null, "position": "245.00;52.00", "size": "0;0", "children": []}, {"name": null, "role": "AXButton", "description": null, "role_description": "increment page button", "value": null, "position": "245.00;334.00", "size": "15;366", "children": []}, {"name": null, "role": "AXButton", "description": null, "role_description": "decrement page button", "value": null, "position": "245.00;52.00", "size": "15;2", "children": []}]}]}, {"name": null, "role": "AXSplitter", "description": null, "role_description": "splitter", "value": 648.0, "position": "0.00;700.00", "size": "260;10", "children": []}, {"name": null, "role": "AXStaticText", "description": null, "role_description": "text", "value": "Summary", "position": "17.00;713.00", "size": "226;14", "children": []}, {"name": null, "role": "AXStaticText", "description": null, "role_description": "text", "value": "Assets", "position": "17.00;743.00", "size": "39;14", "children": []}, {"name": null, "role": "AXStaticText", "description": null, "role_description": "text", "value": "Liabilities", "position": "17.00;773.00", "size": "60;14", "children": []}, {"name": null, "role": "AXStaticText", "description": null, "role_description": "text", "value": "Equities", "position": "17.00;803.00", "size": "46;14", "children": []}, {"name": null, "role": "AXStaticText", "description": null, "role_description": "text", "value": "Net Income", "position": "29.00;833.00", "size": "65;14", "children": []}, {"name": null, "role": "AXStaticText", "description": null, "role_description": "text", "value": "Owner's Equity", "position": "29.00;818.00", "size": "100;14", "children": []}, {"name": null, "role": "AXStaticText", "description": null, "role_description": "text", "value": "Income", "position": "41.00;848.00", "size": "46;14", "children": []}, {"name": null, "role": "AXStaticText", "description": null, "role_description": "text", "value": "€0", "position": "131.00;848.00", "size": "112;14", "children": []}, {"name": null, "role": "AXStaticText", "description": null, "role_description": "text", "value": "Expenses", "position": "41.00;863.00", "size": "54;14", "children": []}, {"name": null, "role": "AXStaticText", "description": null, "role_description": "text", "value": "€0", "position": "131.00;863.00", "size": "112;14", "children": []}, {"name": null, "role": "AXStaticText", "description": null, "role_description": "text", "value": "€0", "position": "64.00;743.00", "size": "95;14", "children": []}, {"name": null, "role": "AXStaticText", "description": null, "role_description": "text", "value": "€0", "position": "153.00;803.00", "size": "90;14", "children": []}, {"name": null, "role": "AXStaticText", "description": null, "role_description": "text", "value": "€0", "position": "131.00;818.00", "size": "112;14", "children": []}, {"name": null, "role": "AXStaticText", "description": null, "role_description": "text", "value": "€0", "position": "131.00;833.00", "size": "112;14", "children": []}, {"name": null, "role": "AXStaticText", "description": null, "role_description": "text", "value": "Debit", "position": "120.00;728.00", "size": "39;14", "children": []}, {"name": null, "role": "AXStaticText", "description": null, "role_description": "text", "value": "Credit", "position": "204.00;728.00", "size": "39;14", "children": []}, {"name": null, "role": "AXStaticText", "description": null, "role_description": "text", "value": "Total", "position": "17.00;878.00", "size": "34;14", "children": []}, {"name": null, "role": "AXStaticText", "description": null, "role_description": "text", "value": "€0", "position": "153.00;878.00", "size": "90;14", "children": []}, {"name": null, "role": "AXStaticText", "description": null, "role_description": "text", "value": "€0", "position": "69.00;878.00", "size": "90;14", "children": []}, {"name": null, "role": "AXStaticText", "description": null, "role_description": "text", "value": "A/R", "position": "28.00;758.00", "size": "24;14", "children": []}, {"name": null, "role": "AXStaticText", "description": null, "role_description": "text", "value": "€0", "position": "64.00;758.00", "size": "95;14", "children": []}, {"name": null, "role": "AXStaticText", "description": null, "role_description": "text", "value": "A/P", "position": "28.00;788.00", "size": "24;14", "children": []}, {"name": null, "role": "AXStaticText", "description": null, "role_description": "text", "value": "€0", "position": "153.00;788.00", "size": "90;14", "children": []}, {"name": null, "role": "AXStaticText", "description": null, "role_description": "text", "value": "€0", "position": "153.00;773.00", "size": "90;14", "children": []}]}, {"name": null, "role": "AXSplitter", "description": null, "role_description": "splitter", "value": 260.0, "position": "260.00;52.00", "size": "1;845", "children": []}, {"name": null, "role": "AXScrollArea", "description": null, "role_description": "scroll area", "value": null, "position": "261.00;52.00", "size": "1118;845", "children": [{"name": null, "role": "AXTable", "description": null, "role_description": "table", "value": null, "position": "262.00;81.00", "size": "1608;800", "children": [{"name": null, "role": "AXColumn", "description": null, "role_description": "column", "value": null, "position": "262.00;81.00", "size": "128;800", "children": []}, {"name": null, "role": "AXColumn", "description": null, "role_description": "column", "value": null, "position": "390.00;81.00", "size": "123;800", "children": []}, {"name": null, "role": "AXColumn", "description": null, "role_description": "column", "value": null, "position": "513.00;81.00", "size": "123;800", "children": []}, {"name": null, "role": "AXColumn", "description": null, "role_description": "column", "value": null, "position": "636.00;81.00", "size": "123;800", "children": []}, {"name": null, "role": "AXColumn", "description": null, "role_description": "column", "value": null, "position": "759.00;81.00", "size": "123;800", "children": []}, {"name": null, "role": "AXColumn", "description": null, "role_description": "column", "value": null, "position": "882.00;81.00", "size": "123;800", "children": []}, {"name": null, "role": "AXColumn", "description": null, "role_description": "column", "value": null, "position": "1005.00;81.00", "size": "123;800", "children": []}, {"name": null, "role": "AXColumn", "description": null, "role_description": "column", "value": null, "position": "1128.00;81.00", "size": "123;800", "children": []}, {"name": null, "role": "AXColumn", "description": null, "role_description": "column", "value": null, "position": "1251.00;81.00", "size": "123;800", "children": []}, {"name": null, "role": "AXColumn", "description": null, "role_description": "column", "value": null, "position": "1374.00;81.00", "size": "123;800", "children": []}, {"name": null, "role": "AXColumn", "description": null, "role_description": "column", "value": null, "position": "1497.00;81.00", "size": "123;800", "children": []}, {"name": null, "role": "AXColumn", "description": null, "role_description": "column", "value": null, "position": "1620.00;81.00", "size": "123;800", "children": []}, {"name": null, "role": "AXColumn", "description": null, "role_description": "column", "value": null, "position": "1743.00;81.00", "size": "127;800", "children": []}, {"name": null, "role": "AXGroup", "description": null, "role_description": "group", "value": null, "position": "262.00;53.00", "size": "1608;28", "children": [{"name": "Cleared", "role": "AXButton", "description": null, "role_description": "sort button", "value": null, "position": "262.00;53.00", "size": "128;28", "children": []}, {"name": "Date", "role": "AXButton", "description": null, "role_description": "sort button", "value": null, "position": "390.00;53.00", "size": "123;28", "children": []}, {"name": "Identifier", "role": "AXButton", "description": null, "role_description": "sort button", "value": null, "position": "513.00;53.00", "size": "123;28", "children": []}, {"name": "Payee", "role": "AXButton", "description": null, "role_description": "sort button", "value": null, "position": "636.00;53.00", "size": "123;28", "children": []}, {"name": "Description", "role": "AXButton", "description": null, "role_description": "sort button", "value": null, "position": "759.00;53.00", "size": "123;28", "children": []}, {"name": "Account_1", "role": "AXButton", "description": null, "role_description": "sort button", "value": null, "position": "882.00;53.00", "size": "123;28", "children": []}, {"name": "Account_2", "role": "AXButton", "description": null, "role_description": "sort button", "value": null, "position": "1005.00;53.00", "size": "123;28", "children": []}, {"name": "Repeat", "role": "AXButton", "description": null, "role_description": "sort button", "value": null, "position": "1128.00;53.00", "size": "123;28", "children": []}, {"name": "Deposit_(Debit)", "role": "AXButton", "description": null, "role_description": "sort button", "value": null, "position": "1251.00;53.00", "size": "123;28", "children": []}, {"name": "Withdrawal_(Credit)", "role": "AXButton", "description": null, "role_description": "sort button", "value": null, "position": "1374.00;53.00", "size": "123;28", "children": []}, {"name": "Balance", "role": "AXButton", "description": null, "role_description": "sort button", "value": null, "position": "1497.00;53.00", "size": "123;28", "children": []}, {"name": "Field", "role": "AXButton", "description": null, "role_description": "sort button", "value": null, "position": "1620.00;53.00", "size": "123;28", "children": []}, {"name": "Notes", "role": "AXButton", "description": null, "role_description": "sort button", "value": null, "position": "1743.00;53.00", "size": "127;28", "children": []}]}]}, {"name": null, "role": "AXScrollBar", "description": null, "role_description": "scroll bar", "value": 0.0, "position": "262.00;881.00", "size": "1116;15", "children": [{"name": null, "role": "AXValueIndicator", "description": null, "role_description": "value indicator", "value": 0.0, "position": "264.00;881.00", "size": "772;15", "children": []}, {"name": null, "role": "AXButton", "description": null, "role_description": "increment arrow button", "value": null, "position": "262.00;881.00", "size": "0;0", "children": []}, {"name": null, "role": "AXButton", "description": null, "role_description": "decrement arrow button", "value": null, "position": "262.00;881.00", "size": "0;0", "children": []}, {"name": null, "role": "AXButton", "description": null, "role_description": "increment page button", "value": null, "position": "1036.00;881.00", "size": "342;15", "children": []}, {"name": null, "role": "AXButton", "description": null, "role_description": "decrement page button", "value": null, "position": "262.00;881.00", "size": "2;15", "children": []}]}]}]}, {"name": null, "role": "AXStaticText", "description": null, "role_description": "text", "value": "€0,00", "position": "1171.00;907.00", "size": "200;17", "children": []}, {"name": null, "role": "AXStaticText", "description": null, "role_description": "text", "value": "0 transactions", "position": "720.00;907.00", "size": "200;17", "children": []}, {"name": null, "role": "AXGroup", "description": null, "role_description": "group", "value": null, "position": "269.00;902.50", "size": "57;23", "children": [{"name": null, "role": "AXButton", "description": "add", "role_description": "button", "value": null, "position": "269.00;902.50", "size": "29;23", "children": []}, {"name": null, "role": "AXButton", "description": "remove", "role_description": "button", "value": null, "position": "298.00;902.50", "size": "28;23", "children": []}]}, {"name": null, "role": "AXPopUpButton", "description": null, "role_description": "pop up button", "value": "All", "position": "334.00;901.00", "size": "170;26", "children": []}, {"name": null, "role": "AXToolbar", "description": null, "role_description": "toolbar", "value": null, "position": "0.00;0.00", "size": "1379;52", "children": [{"name": "New_Account", "role": "AXButton", "description": null, "role_description": "button", "value": null, "position": "247.00;0.00", "size": "84;52", "children": []}, {"name": "New_Account_Group", "role": "AXButton", "description": null, "role_description": "button", "value": null, "position": "331.00;0.00", "size": "119;52", "children": []}, {"name": "New_Transaction", "role": "AXButton", "description": null, "role_description": "button", "value": null, "position": "450.00;0.00", "size": "102;52", "children": []}, {"name": "Add_Transactions", "role": "AXButton", "description": null, "role_description": "button", "value": null, "position": "552.00;0.00", "size": "106;52", "children": []}, {"name": "Edit_Transactions", "role": "AXButton", "description": null, "role_description": "button", "value": null, "position": "657.50;0.00", "size": "105;52", "children": []}, {"name": "New_Filter", "role": "AXButton", "description": null, "role_description": "button", "value": null, "position": "771.50;0.00", "size": "67;52", "children": []}, {"name": "New_Client", "role": "AXButton", "description": null, "role_description": "button", "value": null, "position": "838.50;0.00", "size": "71;52", "children": []}, {"name": "Start_Timer", "role": "AXButton", "description": null, "role_description": "button", "value": null, "position": "909.50;0.00", "size": "73;52", "children": []}, {"name": "New_Merchant", "role": "AXButton", "description": null, "role_description": "button", "value": null, "position": "982.50;0.00", "size": "90;52", "children": []}, {"name": "New_Report", "role": "AXButton", "description": null, "role_description": "button", "value": null, "position": "1072.50;0.00", "size": "76;52", "children": []}, {"name": null, "role": "AXGroup", "description": null, "role_description": "group", "value": null, "position": "1157.50;0.00", "size": "128;52", "children": [{"name": null, "role": "AXTextField", "description": null, "role_description": "search text field", "value": "", "position": "1160.50;9.00", "size": "122;25", "children": [{"name": "", "role": "AXButton", "description": "search", "role_description": "button", "value": null, "position": "1162.50;10.00", "size": "25;22", "children": []}]}, {"name": null, "role": "AXStaticText", "description": null, "role_description": "text", "value": "Search", "position": "1199.50;35.00", "size": "44;14", "children": []}]}, {"name": null, "role": "AXPopUpButton", "description": "more toolbar items", "role_description": "pop up button", "value": null, "position": "1344.00;14.00", "size": "26;14", "children": []}]}, {"name": null, "role": "AXButton", "description": null, "role_description": "close button", "value": null, "position": "19.00;18.00", "size": "14;16", "children": []}, {"name": null, "role": "AXButton", "description": null, "role_description": "zoom button", "value": null, "position": "59.00;18.00", "size": "14;16", "children": [{"name": null, "role": "AXGroup", "description": null, "role_description": "group", "value": null, "position": "59.00;18.00", "size": "14;16", "children": [{"name": null, "role": "AXGroup", "description": null, "role_description": "group", "value": null, "position": "59.00;18.00", "size": "14;16", "children": []}]}]}, {"name": null, "role": "AXButton", "description": null, "role_description": "minimize button", "value": null, "position": "39.00;18.00", "size": "14;16", "children": []}, {"name": null, "role": "AXStaticText", "description": null, "role_description": "text", "value": "[name]", "position": "87.00;0.00", "size": "160;52", "children": []}, {"name": null, "role": "AXSheet", "description": null, "role_description": "sheet", "value": null, "position": "390.00;181.00", "size": "600;566", "children": [{"name": null, "role": "AXScrollArea", "description": null, "role_description": "scroll area", "value": null, "position": "390.00;181.00", "size": "600;505", "children": [{"name": "", "role": "AXCheckBox", "description": null, "role_description": "checkbox", "value": 0, "position": "515.00;201.00", "size": "455;18", "children": []}, {"name": null, "role": "AXStaticText", "description": null, "role_description": "text", "value": "Cleared:", "position": "410.00;203.00", "size": "100;20", "children": []}, {"name": null, "role": "AXDateTimeArea", "description": null, "role_description": "date time area", "value": "2024-08-16 15:19:24 +0000", "position": "515.00;229.00", "size": "96;28", "children": [{"name": null, "role": "AXIncrementor", "description": null, "role_description": "stepper", "value": 0.5, "position": "592.50;233.00", "size": "19;24", "children": [{"name": null, "role": "AXButton", "description": null, "role_description": "increment arrow button", "value": null, "position": "592.50;233.00", "size": "19;12", "children": []}, {"name": null, "role": "AXButton", "description": null, "role_description": "decrement arrow button", "value": null, "position": "592.50;245.00", "size": "19;12", "children": []}]}]}, {"name": null, "role": "AXDisclosureTriangle", "description": null, "role_description": "disclosure triangle", "value": 0, "position": "616.50;238.50", "size": "13;13", "children": []}, {"name": null, "role": "AXStaticText", "description": null, "role_description": "text", "value": "Date:", "position": "410.00;239.00", "size": "100;20", "children": []}, {"name": null, "role": "AXStaticText", "description": null, "role_description": "text", "value": "1", "position": "515.00;267.00", "size": "455;20", "children": []}, {"name": null, "role": "AXStaticText", "description": null, "role_description": "text", "value": "Identifier:", "position": "410.00;267.00", "size": "100;20", "children": []}, {"name": null, "role": "AXTextField", "description": null, "role_description": "text field", "value": "doggy", "position": "515.00;297.00", "size": "455;20", "children": []}, {"name": null, "role": "AXStaticText", "description": null, "role_description": "text", "value": "Payee:", "position": "410.00;300.00", "size": "100;20", "children": []}, {"name": null, "role": "AXTextField", "description": null, "role_description": "text field", "value": "bone", "position": "515.00;327.00", "size": "455;20", "children": []}, {"name": null, "role": "AXStaticText", "description": null, "role_description": "text", "value": "Description:", "position": "410.00;330.00", "size": "100;20", "children": []}, {"name": null, "role": "AXPopUpButton", "description": null, "role_description": "pop up button", "value": "Depreciation", "position": "512.00;357.00", "size": "461;25", "children": []}, {"name": null, "role": "AXStaticText", "description": null, "role_description": "text", "value": "Account 1:", "position": "410.00;361.00", "size": "100;20", "children": []}, {"name": null, "role": "AXPopUpButton", "description": null, "role_description": "pop up button", "value": "Credit Card", "position": "512.00;392.00", "size": "461;25", "children": []}, {"name": null, "role": "AXStaticText", "description": null, "role_description": "text", "value": "Account 2:", "position": "410.00;396.00", "size": "100;20", "children": []}, {"name": "", "role": "AXCheckBox", "description": null, "role_description": "checkbox", "value": 1, "position": "515.00;430.00", "size": "22;18", "children": []}, {"name": null, "role": "AXTextField", "description": null, "role_description": "text field", "value": "1", "position": "539.00;428.00", "size": "31;22", "children": []}, {"name": null, "role": "AXPopUpButton", "description": null, "role_description": "pop up button", "value": "days", "position": "576.00;427.00", "size": "80;26", "children": []}, {"name": null, "role": "AXPopUpButton", "description": null, "role_description": "pop up button", "value": "Date", "position": "697.00;427.00", "size": "71;26", "children": []}, {"name": null, "role": "AXStaticText", "description": null, "role_description": "text", "value": "Ends", "position": "658.00;431.00", "size": "35;17", "children": []}, {"name": null, "role": "AXDateTimeArea", "description": null, "role_description": "date time area", "value": "2025-08-16 15:20:48 +0000", "position": "773.00;424.00", "size": "96;27", "children": [{"name": null, "role": "AXIncrementor", "description": null, "role_description": "stepper", "value": 0.5, "position": "850.00;427.00", "size": "19;24", "children": [{"name": null, "role": "AXButton", "description": null, "role_description": "increment arrow button", "value": null, "position": "850.00;427.00", "size": "19;12", "children": []}, {"name": null, "role": "AXButton", "description": null, "role_description": "decrement arrow button", "value": null, "position": "850.00;439.00", "size": "19;12", "children": []}]}]}, {"name": null, "role": "AXStaticText", "description": null, "role_description": "text", "value": "Repeat:", "position": "410.00;433.00", "size": "100;20", "children": []}, {"name": null, "role": "AXTextField", "description": null, "role_description": "text field", "value": "", "position": "515.00;478.00", "size": "100;22", "children": []}, {"name": null, "role": "AXTextField", "description": null, "role_description": "text field", "value": "1,00", "position": "623.00;478.00", "size": "100;22", "children": []}, {"name": null, "role": "AXPopUpButton", "description": null, "role_description": "pop up button", "value": "Europe (Euro / EUR)", "position": "729.00;477.00", "size": "244;26", "children": []}, {"name": null, "role": "AXStaticText", "description": null, "role_description": "text", "value": "Debit (Expense)", "position": "510.00;461.00", "size": "110;14", "children": []}, {"name": null, "role": "AXStaticText", "description": null, "role_description": "text", "value": "Credit (Rebate)", "position": "618.00;461.00", "size": "110;14", "children": []}, {"name": null, "role": "AXStaticText", "description": null, "role_description": "text", "value": "Total:", "position": "410.00;483.00", "size": "100;20", "children": []}, {"name": null, "role": "AXTextField", "description": null, "role_description": "text field", "value": "uuu", "position": "515.00;513.00", "size": "455;20", "children": []}, {"name": null, "role": "AXStaticText", "description": null, "role_description": "text", "value": "Notes:", "position": "410.00;516.00", "size": "100;20", "children": []}, {"name": null, "role": "AXScrollArea", "description": null, "role_description": "scroll area", "value": null, "position": "410.00;568.00", "size": "560;86", "children": [{"name": null, "role": "AXList", "description": null, "role_description": "grid", "value": null, "position": "411.00;569.00", "size": "558;84", "children": []}]}, {"name": "", "role": "AXMenuButton", "description": null, "role_description": "menu button", "value": null, "position": "410.00;661.00", "size": "31;25", "children": []}, {"name": "", "role": "AXButton", "description": "remove", "role_description": "button", "value": null, "position": "449.00;661.00", "size": "25;25", "children": []}, {"name": null, "role": "AXStaticText", "description": null, "role_description": "text", "value": "Attachments:", "position": "408.00;549.00", "size": "79;14", "children": []}]}, {"name": "Save", "role": "AXButton", "description": null, "role_description": "button", "value": null, "position": "894.00;702.00", "size": "82;32", "children": []}, {"name": "Cancel", "role": "AXButton", "description": null, "role_description": "button", "value": null, "position": "812.00;702.00", "size": "82;32", "children": []}, {"name": "Split_Transaction", "role": "AXButton", "description": null, "role_description": "button", "value": null, "position": "404.00;702.00", "size": "162;32", "children": []}]}]}